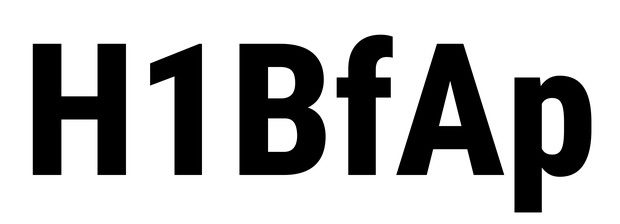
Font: Roboto_Condensed_ExtraBold